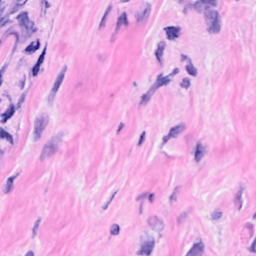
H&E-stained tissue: Breast